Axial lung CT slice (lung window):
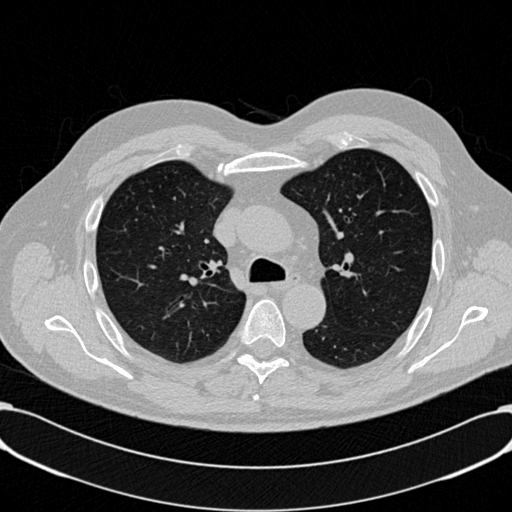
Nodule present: no